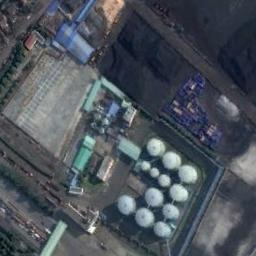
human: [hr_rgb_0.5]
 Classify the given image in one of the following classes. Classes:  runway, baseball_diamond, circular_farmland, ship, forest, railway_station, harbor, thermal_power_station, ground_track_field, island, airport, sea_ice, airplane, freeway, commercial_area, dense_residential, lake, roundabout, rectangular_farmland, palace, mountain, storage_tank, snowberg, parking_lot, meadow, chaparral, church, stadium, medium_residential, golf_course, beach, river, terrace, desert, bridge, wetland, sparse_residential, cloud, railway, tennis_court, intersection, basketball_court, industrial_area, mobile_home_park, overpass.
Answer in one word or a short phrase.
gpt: storage_tank